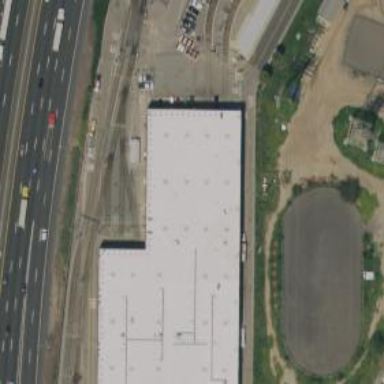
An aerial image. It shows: Light rail service yard with electrified contact lines.